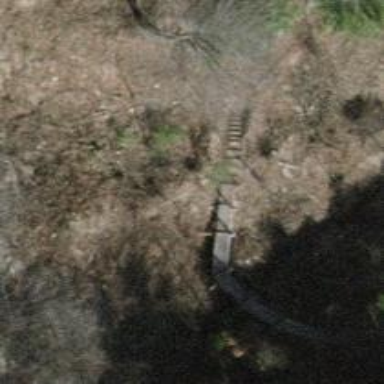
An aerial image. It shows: Bridge with steps crossing over.